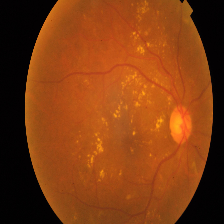
Diabetic retinopathy grade: Proliferative DR